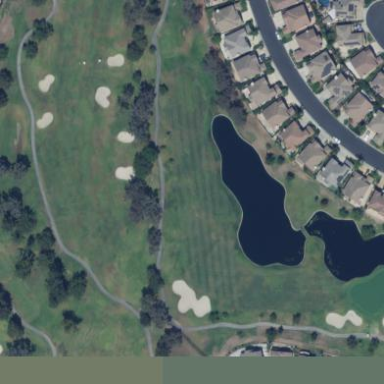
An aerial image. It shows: Grassy area designated as golf fairway.